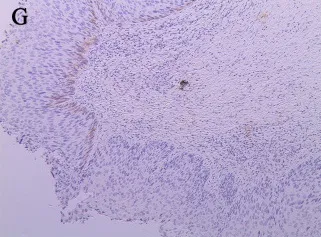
Characteristics of the cervical squamous cell carcinoma, vulvar squamous cell carcinoma, and vaginal squamous cell carcinoma for case 2. (G) The D2-40 was negative in the partial basal layer of the vaginal squamous epithelium at the microinvasion.
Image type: pathology (immunostaining)